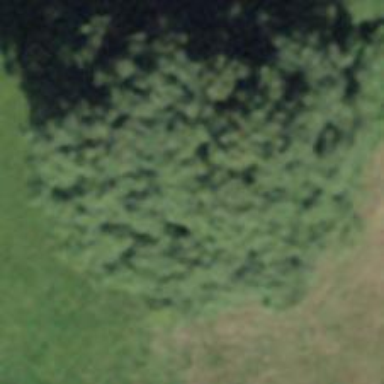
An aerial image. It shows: Row of trees in natural setting.